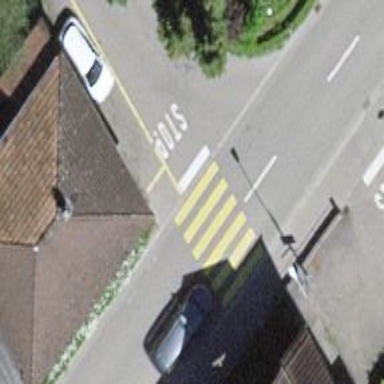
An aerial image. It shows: Stop road.